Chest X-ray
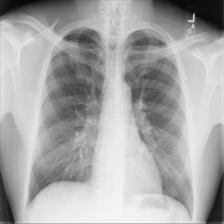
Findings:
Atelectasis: negative
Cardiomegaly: negative
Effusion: negative
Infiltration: negative
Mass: negative
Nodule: negative
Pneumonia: negative
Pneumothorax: negative
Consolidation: negative
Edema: negative
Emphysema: negative
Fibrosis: negative
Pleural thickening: negative
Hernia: negative